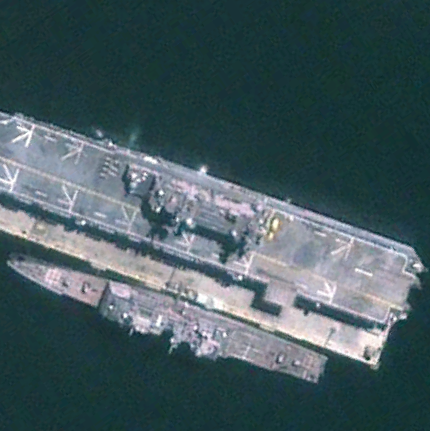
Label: assault